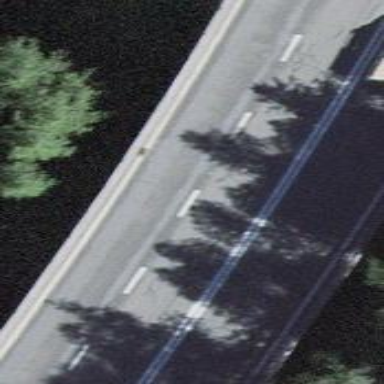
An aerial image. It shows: Primary highway bridge with asphalt surface.